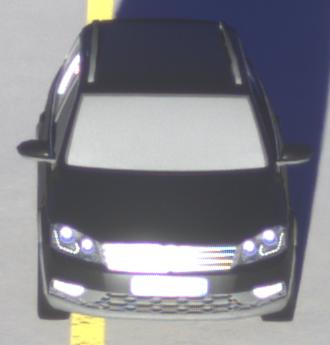
Make: VW
Model: Passat Alltrack 1.8 TSI
Detailed model: Passat (B7) Alltrack
Model produced from: 2012/03
Model produced until: 2013/06
Doors: 5
Color: black
Road condition: dry road
Daytime: sunrise or sunset
Contrast: high contrast